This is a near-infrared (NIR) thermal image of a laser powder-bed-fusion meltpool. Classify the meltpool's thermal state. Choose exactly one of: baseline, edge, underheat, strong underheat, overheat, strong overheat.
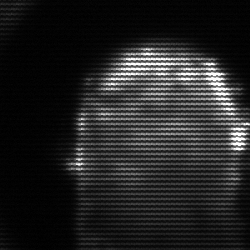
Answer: baseline